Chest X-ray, PA view. Patient: 29 years old, sex M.
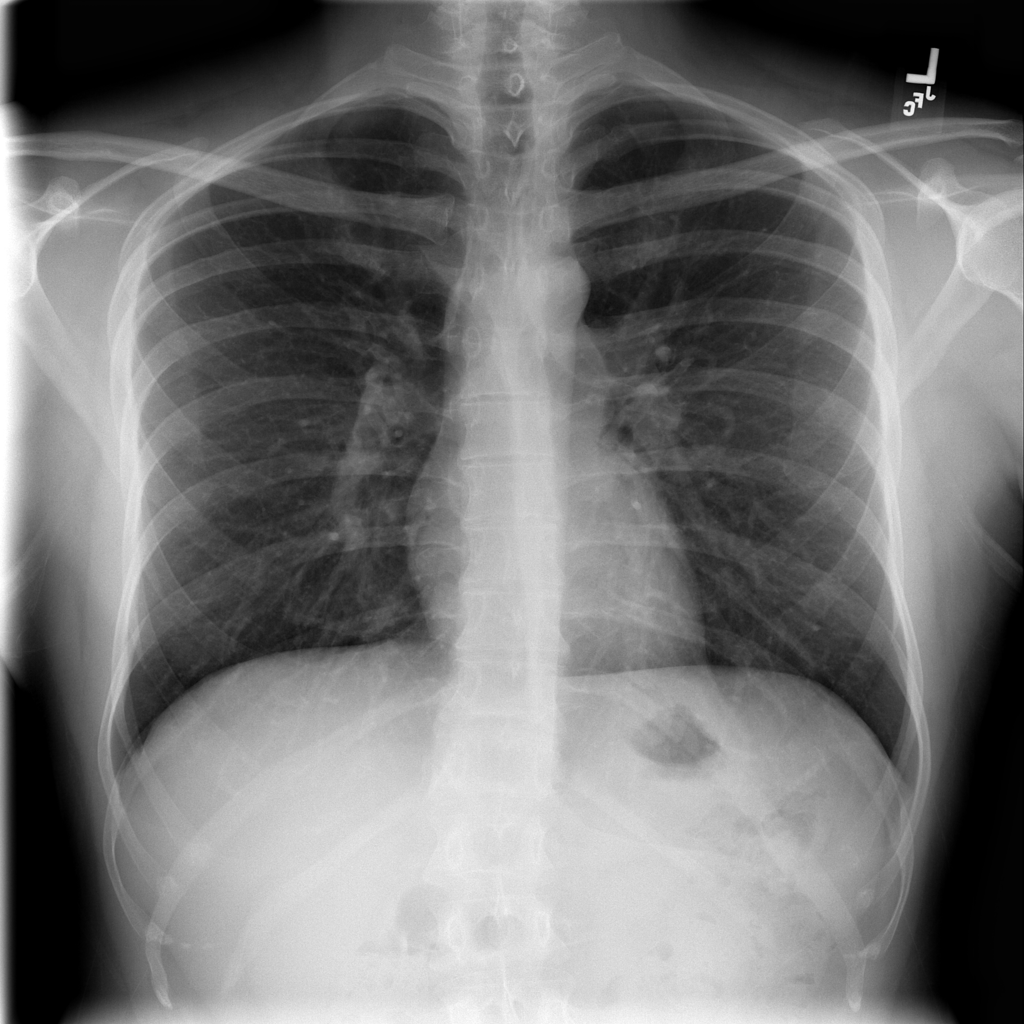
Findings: No Finding